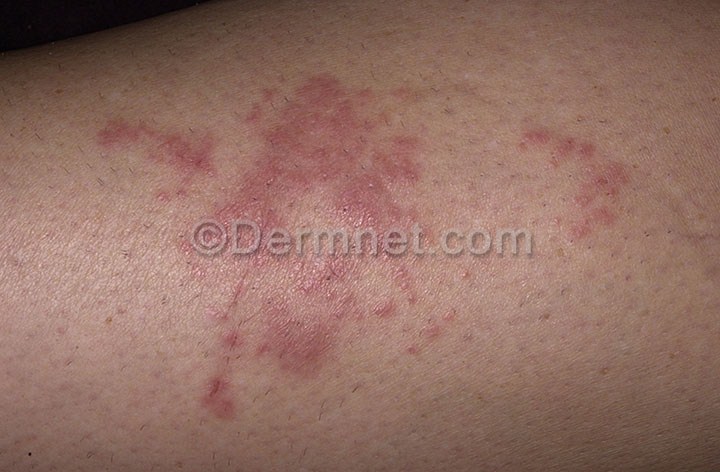
Disease: Scabies Lyme Disease and other Infestations and Bites